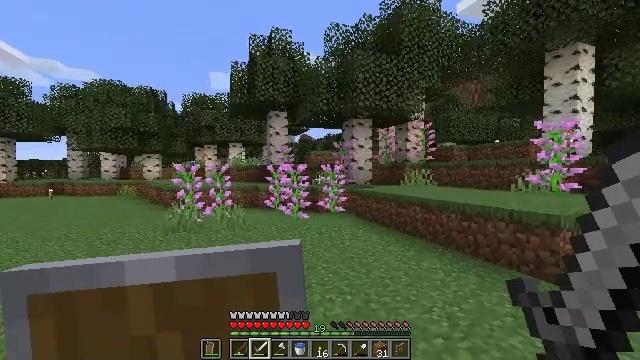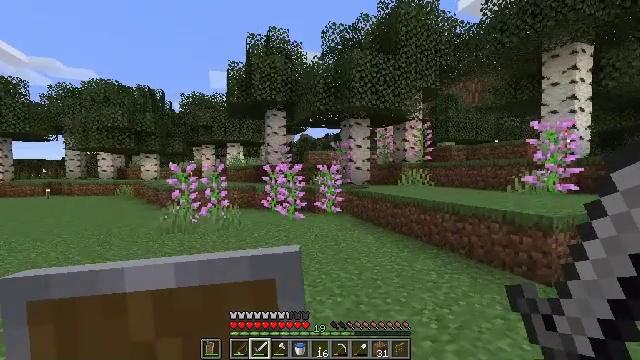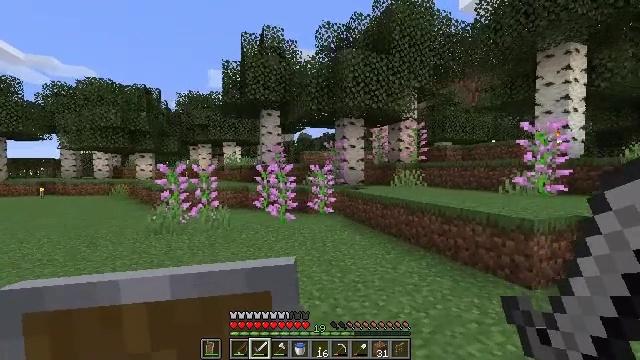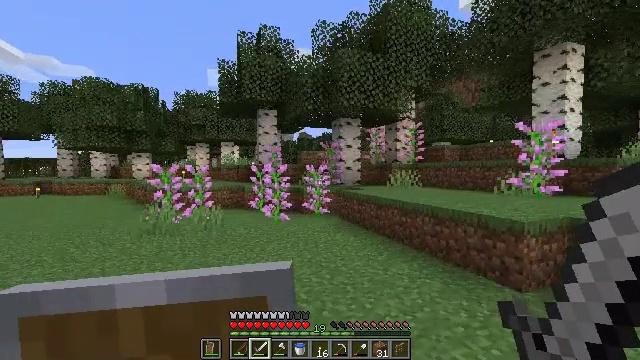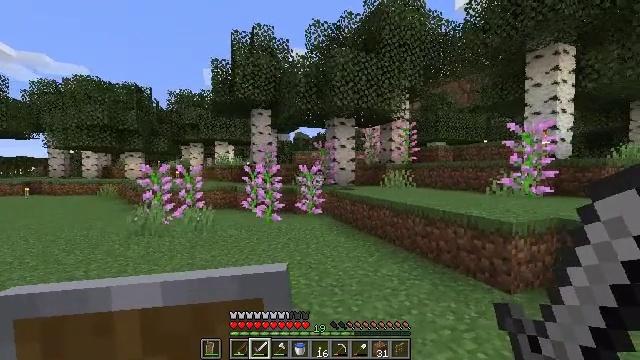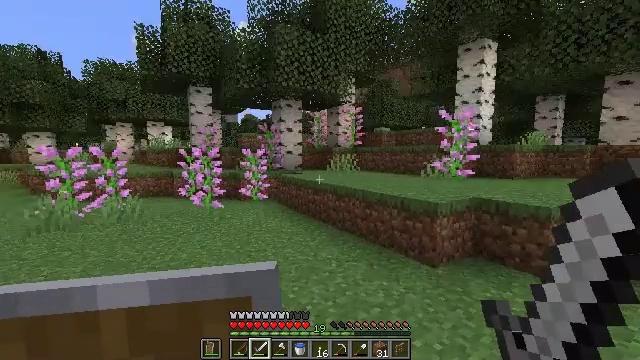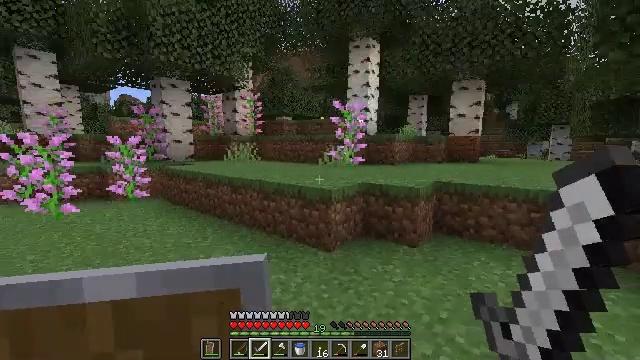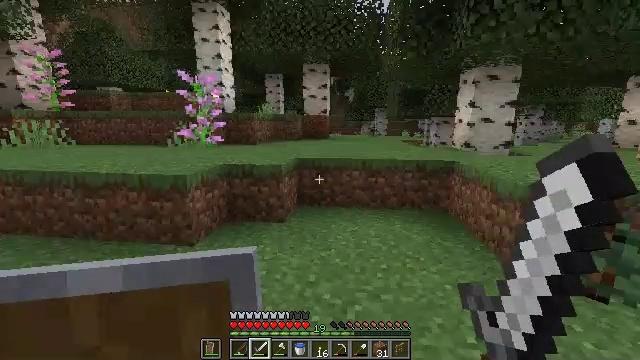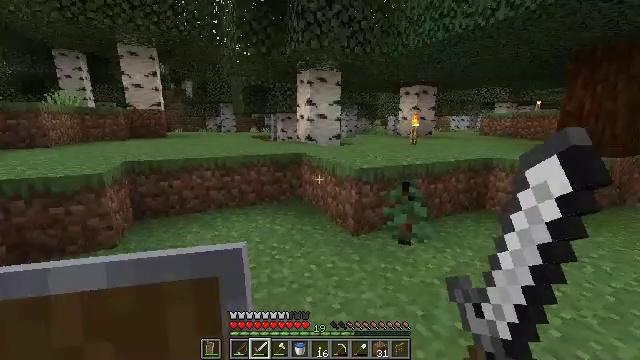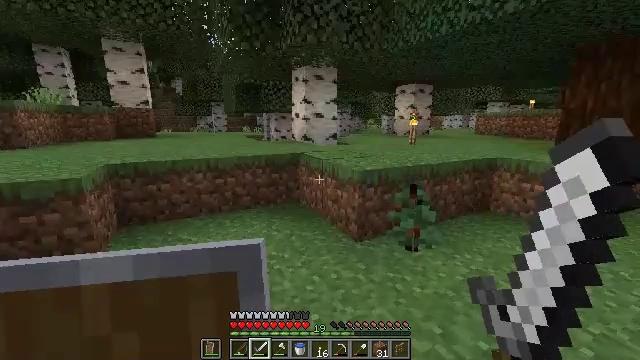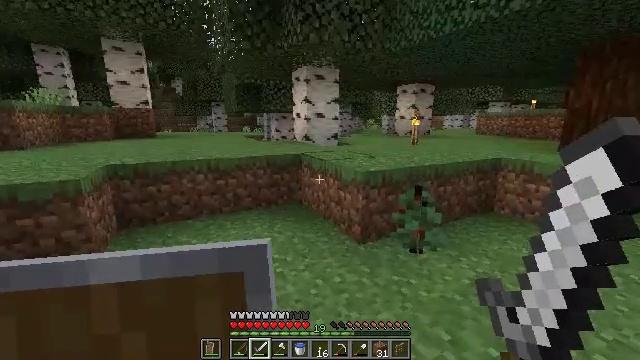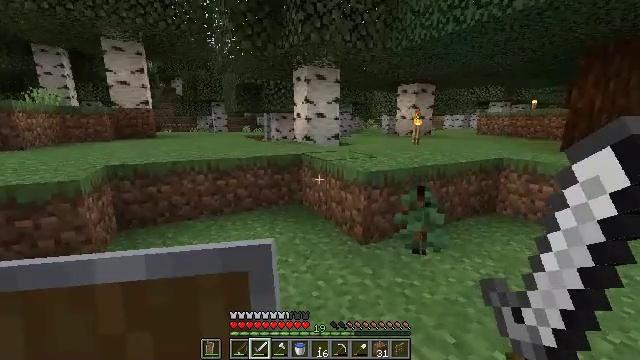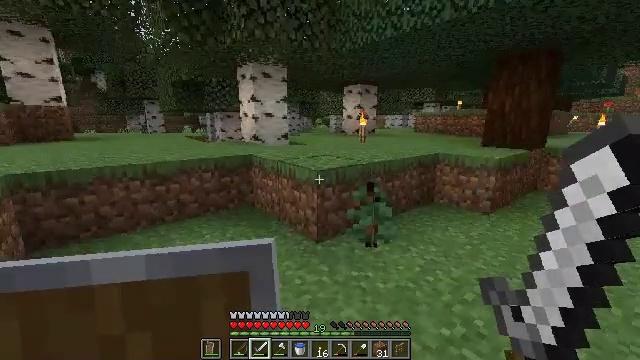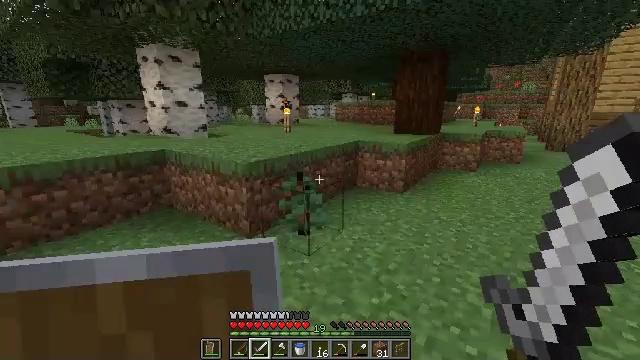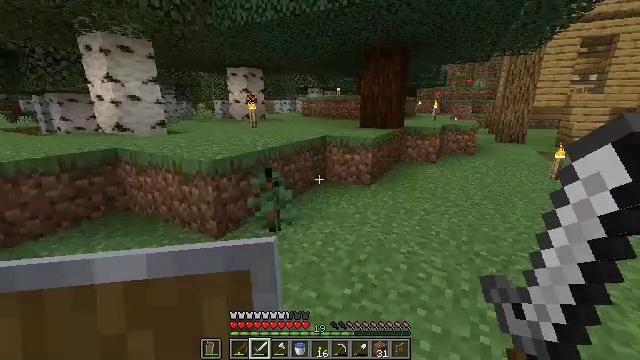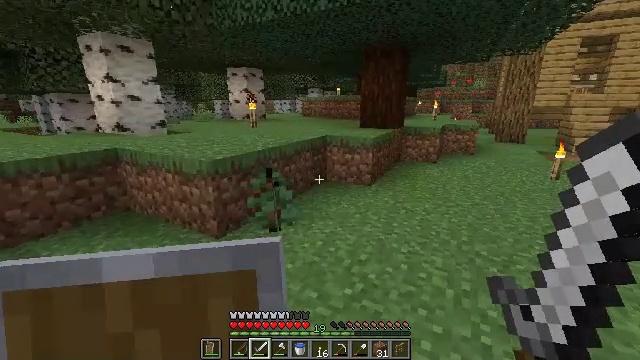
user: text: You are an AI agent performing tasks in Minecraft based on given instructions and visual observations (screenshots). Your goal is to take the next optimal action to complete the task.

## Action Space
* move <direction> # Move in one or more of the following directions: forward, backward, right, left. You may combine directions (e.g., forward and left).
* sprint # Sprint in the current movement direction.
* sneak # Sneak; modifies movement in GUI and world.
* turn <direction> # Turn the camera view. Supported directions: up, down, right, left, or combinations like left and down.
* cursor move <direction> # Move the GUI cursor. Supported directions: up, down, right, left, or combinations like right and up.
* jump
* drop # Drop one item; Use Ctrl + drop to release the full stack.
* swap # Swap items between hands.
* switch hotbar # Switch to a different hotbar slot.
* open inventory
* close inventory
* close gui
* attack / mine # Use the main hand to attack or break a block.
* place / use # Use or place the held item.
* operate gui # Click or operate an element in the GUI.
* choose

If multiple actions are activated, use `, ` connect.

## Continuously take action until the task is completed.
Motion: motion action
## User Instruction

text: Collect the spruce sapling for replanting.
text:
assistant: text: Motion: move right
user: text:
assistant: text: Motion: move right
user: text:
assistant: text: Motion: move forward and move right
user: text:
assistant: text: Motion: move forward and move right
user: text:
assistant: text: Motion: move forward and move right, turn right and down
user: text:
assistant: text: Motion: move forward, turn right and down
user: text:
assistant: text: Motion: move forward, turn right and down
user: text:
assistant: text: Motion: move forward, turn right
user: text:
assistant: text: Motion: turn right
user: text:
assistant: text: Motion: no_op
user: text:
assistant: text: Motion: no_op
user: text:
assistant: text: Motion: turn right
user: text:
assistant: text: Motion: turn right and down
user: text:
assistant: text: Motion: turn right and down
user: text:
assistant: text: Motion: no_op
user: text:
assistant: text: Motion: no_op
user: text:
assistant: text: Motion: move forward, turn down
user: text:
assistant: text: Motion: move forward, turn left and down
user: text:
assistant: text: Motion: move forward, turn left and down
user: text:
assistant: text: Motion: move forward, turn left and down
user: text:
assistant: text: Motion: move forward, turn left and down
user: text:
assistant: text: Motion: move forward, turn left and down
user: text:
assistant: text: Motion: move forward, turn left and down
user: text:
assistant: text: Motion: move forward, turn down
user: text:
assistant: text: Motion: move forward, attack / mine
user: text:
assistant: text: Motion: move forward, turn down, attack / mine
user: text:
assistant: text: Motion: move forward, turn down
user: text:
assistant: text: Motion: move forward, turn left and down
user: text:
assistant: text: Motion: move forward, turn down
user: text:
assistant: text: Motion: no_op